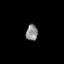
Tissue: prostate
Cell type: T cells
Senescence score: 0.347
Nuclear area (px): 182
Mean DAPI intensity: 140.885